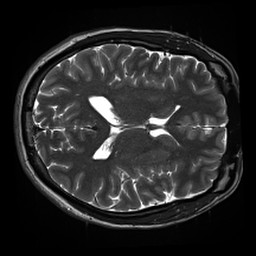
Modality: inplaneT2
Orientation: axial
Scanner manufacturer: siemens
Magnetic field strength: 3 T
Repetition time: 11 s
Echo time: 0.059 s